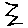
Label: zigzag